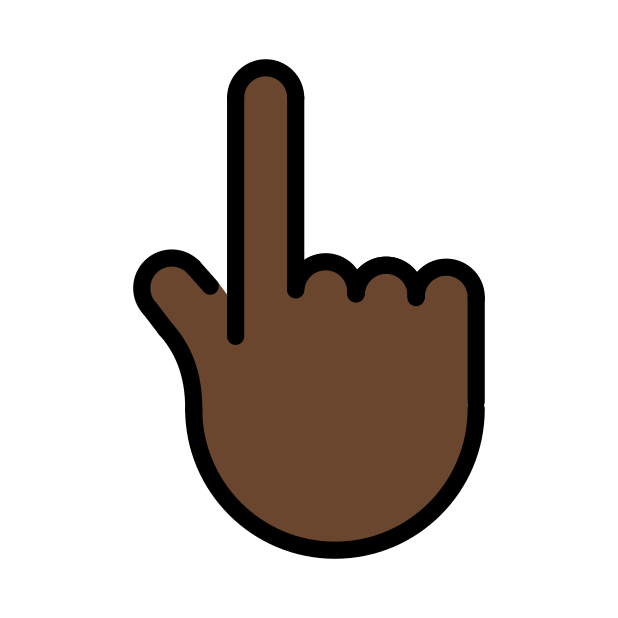
backhand index pointing up: dark skin tone